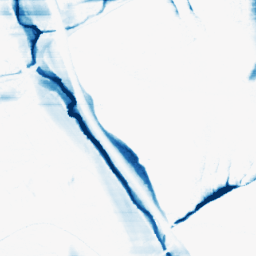
Category: morphological
Decomposition family: morphological_rect
Decomposition parameters: operation: closing
width: 50
height: 3
Upsampling method: linear_exact
Upsampling parameters: scale: 8
Upsampling scale: 8